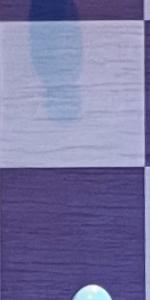
Label: Empty